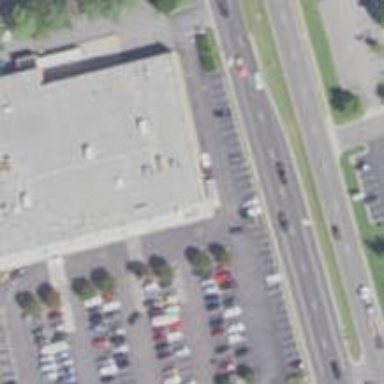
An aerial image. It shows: Building that houses supermarket.